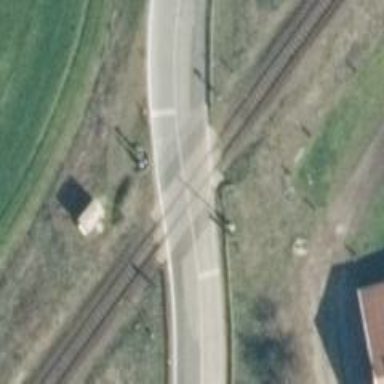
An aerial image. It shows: Railway level crossing.